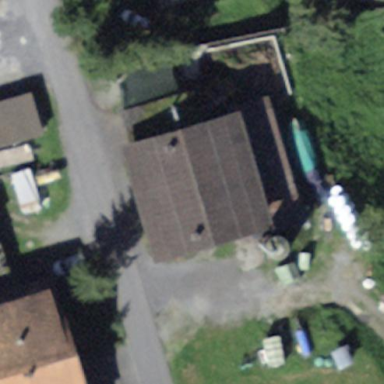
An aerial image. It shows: Rural barn.